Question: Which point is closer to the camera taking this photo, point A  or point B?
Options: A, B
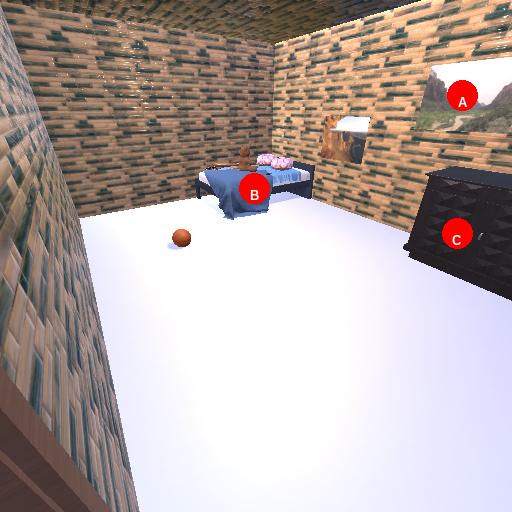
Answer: A